Field crop: tomato
Growth stage: 2
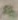
Species: solanum